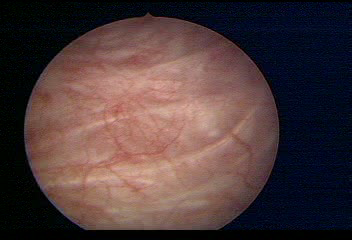
Modality: WLC
Class: Normal mucosa
Bladder cancer association: No